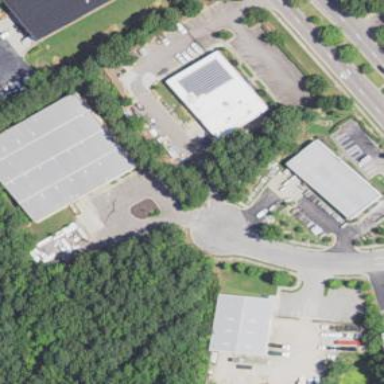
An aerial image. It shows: Commercial building.